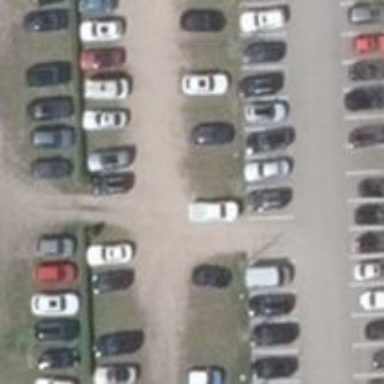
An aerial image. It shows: Parking aisle designated as service road.